Aerial crown-view tile of a tropical tree (Barro Colorado Island, Panama), acquired 20250818:
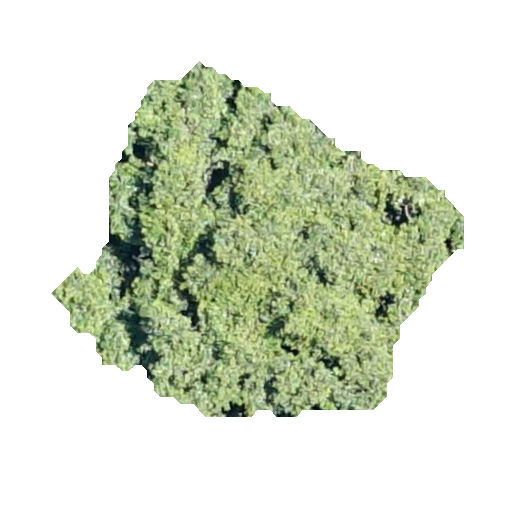
Species: Luehea seemannii
GBIF accepted scientific name: Luehea seemannii
Crown area: 131.742 m²